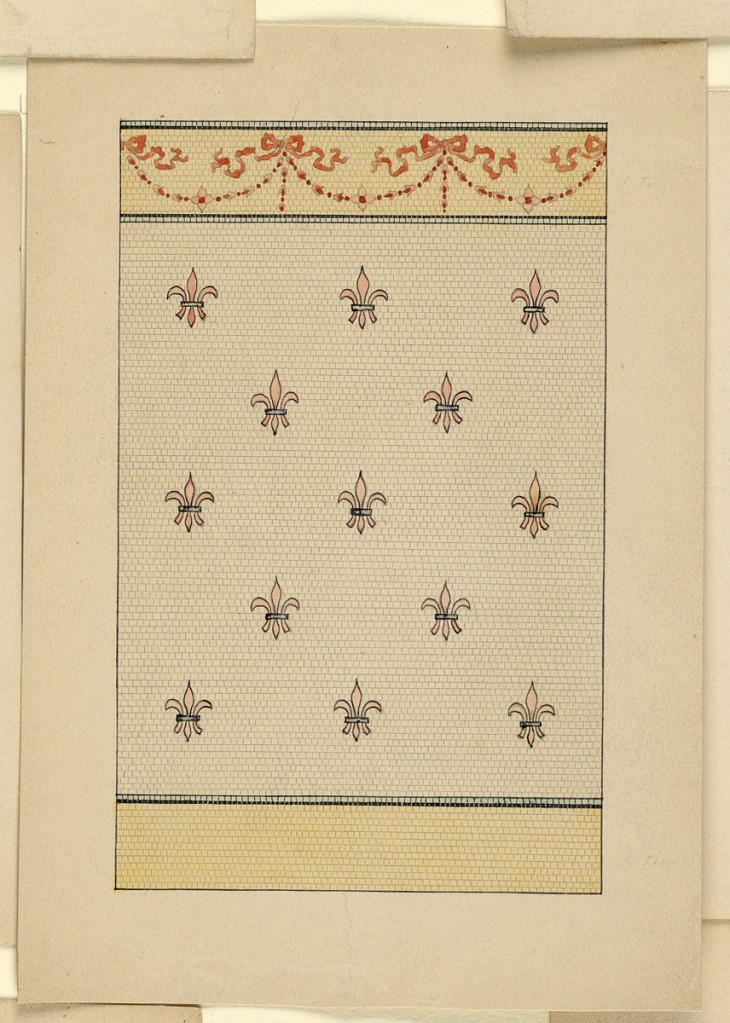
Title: Design for Mosaic Floor
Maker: Frederick Krieg, American, b. Germany 1852–1932
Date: ca. 1900
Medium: Brush and watercolor, pen and black ink, graphite on white wove paper
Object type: Drawing
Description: Pink fleur-de-lys pattern with bordering ribbon-tied festoons.